Question: I have the following html/php table:
'''
<table id="blacklistgrid">
<tr id="Row1">
<td class="space">&nbsp;</td>
<?php
$query=mysqli_query($mysqli, "SELECT assignment,a_id FROM assignments WHERE groupid=0");
while ($row=mysqli_fetch_array($query)){
echo'<td class="columnname" id="'.$row['a_id'].'" contenteditable="true">'.$row['assignment'].'</td>';
}
?>
<script>
$('.columnname').keyup(function() {
delay(function(){
var text= $('.columnname').text();
var id= $('.columnname').attr('id')
$.ajax({
type:"post",
url:"updateassignment.php",
data:{text:text, id:id},
success:function(data){
console.log('success bro!');
}
});
}, 500 );
});
var delay = (function(){
var timer = 0;
return function(callback, ms){
clearTimeout (timer);
timer = setTimeout(callback, ms);
};
})();
</script>
</tr>
<?php
$query=mysqli_query($mysqli, "SELECT name,memberid_fk FROM groupsort INNER JOIN members ON groupsort.memberid_fk=members.memberid WHERE group_id_fk=0");
while ($row=mysqli_fetch_array($query)){
echo' <tr id="Row2">';
echo' <td>';
echo'<h3>'.$row['name'].'</h3>';
echo'</td>';
$query=mysqli_query($mysqli, "SELECT submitted FROM userassignment WHERE userid=".$row['memberid_fk']." and groupid=0");
$row2=mysqli_fetch_array($query);
if ($row2['submitted']==0){
echo' <td>';
echo' <input type="checkbox" name="red" />';
echo' </td>';
}else if ($row2['submitted']==1) {
echo' <td>';
echo' <input type="checkbox" name="red" checked />';
echo' </td>';
}
echo' </tr>';
}
?>
</table>
'''
Im creating a system to keep track of who submits their homework, so it is in the form of a table. On the left side would be all the names of people (in the class), and the right are individual columns with the names of various assignments.
I am using contenteditable to update the name of the assignment/ and also checkboxes to tick when a student/person submits his assignment.
However, in order to make the tick work, what happens is i need to get the corresponding .columnclass id (which i have assigned as the assignmentid), for me to update the correct field.
The issue now is that the columnclass php is in the front while loop, so im not very sure how to access the column class id from the second php whileloop.
If user submitted assignment, the submitted row in my table would be 1, so then php would display checked checkboxes. However, as per its mysql query, i need to add the assignment id as well, which can be retrieved from the ID of the corresponding td columnclass id.
The table looks something like this:
'''
Assignment 1 Assignment 2
Name1 CHECKBOX CHECKBOX
Name2 CHECKBOX CHECKBOX
Name3 CHECKBOX CHECKBOX
Name4 CHECKBOX CHECKBOX
'''
So lets say i want to see if name1 submitted assignment1, then in my mysql table, i need to feed it both the userid AND the corresponding assignment id, therefore to retrieve the assignment id, i need to grab the id of the "assignment 1" .columnclass element's id (which i stored the value of assignmentid) I feel that this is a hack, is there a better way to do this?

Note i removed the add column/row code in the code snippet above to increase simplicity.
To make it even simpler to understand the table code above, the table is created like this:
'''
(row 1) emptytd1 td2(assignment)..
(row 2) td1(name) td2(checkbox)..
.
.
'''
To determine if td2 should be checked, i need to query the database, and to do that, since there are multiple users and multiple assignments, i need the name and the assignment, the name is easy to get since it is within the query, but the assignment is in the previous php while loop.
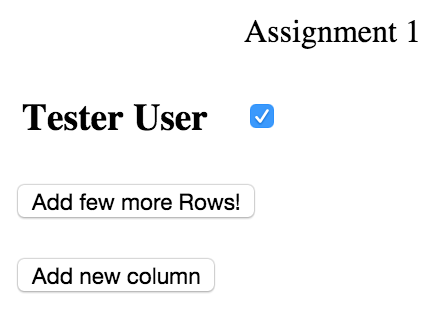
Answer: Looks like, when you get to listing out the users in your table, you're not looping over the existing assignments. What you have only writes to the first assignment column, regardless of what assignment the user submitted.
So, below are a few tweaks of your existing code. First I added two lines to your assignments header row, marked with comments. The first creates an assignments array (for later use), and the second loads that array with the existing assignments.
Then, when looping over the users, for each user I added a loop over the existing assignments array. This accomplishes two things, 1) it puts aligns the assignments to the appropriate column, and 2) it gives you the assignment id you need to check if the user submitted the assignment. (I also used prepared statements for added security.)
I'm guessing that your "userassignment" table has a field named "a_id" that gets set along with "userid" when a user submits an assignment.
'''
<table id="blacklistgrid">
<tr id="Row1">
<td class="space">&nbsp;</td>
<?php
$query=mysqli_query($mysqli, "SELECT assignment,a_id FROM assignments WHERE groupid=0");
$assignments = array(); // create empty assignments array
while ($row=mysqli_fetch_array($query)){
echo'<td class="columnname" id="'.$row['a_id'].'" contenteditable="true">'.$row['assignment'].'</td>';
$assignments[$row['a_id']] = $row['assignment']; // add assignment to array
}
?>
<script>
$('.columnname').keyup(function() {
delay(function(){
var text= $('.columnname').text();
var id= $('.columnname').attr('id')
$.ajax({
type:"post",
url:"updateassignment.php",
data:{text:text, id:id},
success:function(data){
console.log('success bro!');
}
});
}, 500 );
});
var delay = (function(){
var timer = 0;
return function(callback, ms){
clearTimeout (timer);
timer = setTimeout(callback, ms);
};
})();
</script>
</tr>
<?php
$query=mysqli_query($mysqli, "SELECT name,memberid_fk FROM groupsort INNER JOIN members ON groupsort.memberid_fk=members.memberid WHERE group_id_fk=0");
while ($row=mysqli_fetch_array($query)){
echo' <tr id="Row2">';
echo' <td>';
echo'<h3>'.$row['name'].'</h3>';
echo'</td>';
// LOOP OVER ASSIGNMENTS ARRAY
foreach ( $assignments as $a_id => $assignment ) {
$query2=mysqli_prepare($mysqli, "SELECT submitted FROM userassignment WHERE userid=? and groupid=0 and a_id=?"); // added assignment id condition
mysqli_stmt_bind_param($query2, "ii", $row['memberid_fk'], $a_id);
mysqli_stmt_execute($query2);
mysqli_stmt_bind_result($query2, $submitted);
mysqli_stmt_fetch($query2);
$checked = ( $submitted )? 'checked': '';
echo" <td> <input type="checkbox" name="red" $checked /> </td>";
mysqli_stmt_close($query2);
} // end assignments array loop
echo' </tr>';
}
?>
</table>
'''